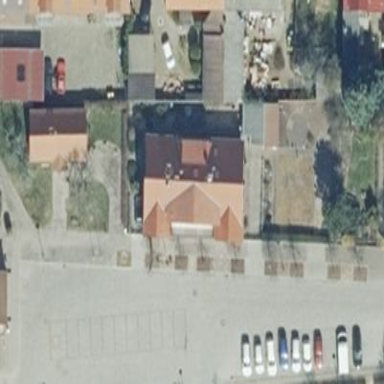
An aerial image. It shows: Building.